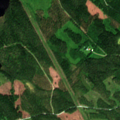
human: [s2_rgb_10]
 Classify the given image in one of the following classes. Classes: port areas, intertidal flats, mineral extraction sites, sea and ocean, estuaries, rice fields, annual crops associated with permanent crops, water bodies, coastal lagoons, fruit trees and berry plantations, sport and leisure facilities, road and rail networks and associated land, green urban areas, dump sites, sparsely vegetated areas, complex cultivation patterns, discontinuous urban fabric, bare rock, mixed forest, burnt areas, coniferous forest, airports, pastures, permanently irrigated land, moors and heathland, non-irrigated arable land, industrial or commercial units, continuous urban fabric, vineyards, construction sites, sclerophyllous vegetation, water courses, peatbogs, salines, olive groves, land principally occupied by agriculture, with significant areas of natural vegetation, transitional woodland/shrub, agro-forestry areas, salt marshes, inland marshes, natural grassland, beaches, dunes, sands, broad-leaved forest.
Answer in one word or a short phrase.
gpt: coniferous forest, mixed forest, transitional woodland/shrub